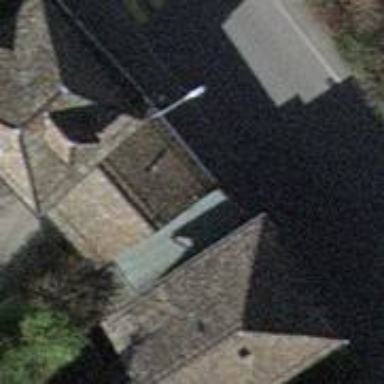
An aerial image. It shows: Garage building.